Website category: phone
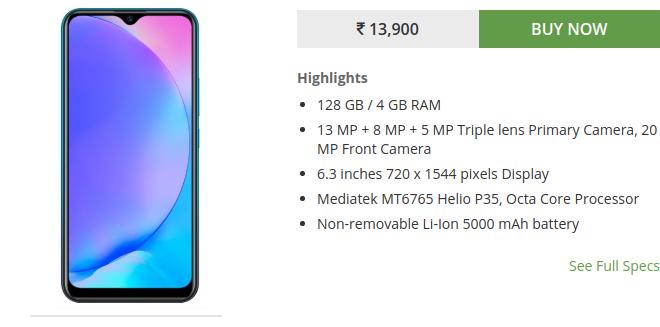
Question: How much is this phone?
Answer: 13,900

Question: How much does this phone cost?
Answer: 13,900

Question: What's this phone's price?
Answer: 13,900

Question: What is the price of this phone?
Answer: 13,900

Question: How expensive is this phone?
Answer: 13,900

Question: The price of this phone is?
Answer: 13,900

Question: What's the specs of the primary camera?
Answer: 13 MP + 8 MP + 5 MP Triple lens Primary Camera

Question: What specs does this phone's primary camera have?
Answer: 13 MP + 8 MP + 5 MP Triple lens Primary Camera

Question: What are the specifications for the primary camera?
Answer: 13 MP + 8 MP + 5 MP Triple lens Primary Camera

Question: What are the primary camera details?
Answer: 13 MP + 8 MP + 5 MP Triple lens Primary Camera

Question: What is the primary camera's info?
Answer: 13 MP + 8 MP + 5 MP Triple lens Primary Camera

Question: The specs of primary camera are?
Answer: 13 MP + 8 MP + 5 MP Triple lens Primary Camera

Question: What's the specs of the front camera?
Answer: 20 MP Front Camera

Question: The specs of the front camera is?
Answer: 20 MP Front Camera

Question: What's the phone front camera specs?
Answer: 20 MP Front Camera

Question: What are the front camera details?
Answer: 20 MP Front Camera

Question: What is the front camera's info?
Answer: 20 MP Front Camera

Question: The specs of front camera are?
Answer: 20 MP Front Camera

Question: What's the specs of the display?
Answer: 6.3 inches 720 x 1544 pixels Display

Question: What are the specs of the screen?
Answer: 6.3 inches 720 x 1544 pixels Display

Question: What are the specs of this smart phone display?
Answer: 6.3 inches 720 x 1544 pixels Display

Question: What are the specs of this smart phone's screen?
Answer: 6.3 inches 720 x 1544 pixels Display

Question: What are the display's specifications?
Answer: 6.3 inches 720 x 1544 pixels Display

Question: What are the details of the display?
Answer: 6.3 inches 720 x 1544 pixels Display

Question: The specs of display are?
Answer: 6.3 inches 720 x 1544 pixels Display

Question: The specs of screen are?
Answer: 6.3 inches 720 x 1544 pixels Display

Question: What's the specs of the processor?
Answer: Mediatek MT6765 Helio P35, Octa Core Processor

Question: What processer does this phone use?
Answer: Mediatek MT6765 Helio P35, Octa Core Processor

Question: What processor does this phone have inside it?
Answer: Mediatek MT6765 Helio P35, Octa Core Processor

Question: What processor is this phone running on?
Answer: Mediatek MT6765 Helio P35, Octa Core Processor

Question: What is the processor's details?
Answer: Mediatek MT6765 Helio P35, Octa Core Processor

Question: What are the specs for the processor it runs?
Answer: Mediatek MT6765 Helio P35, Octa Core Processor

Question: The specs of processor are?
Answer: Mediatek MT6765 Helio P35, Octa Core Processor

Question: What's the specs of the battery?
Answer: Non-removable Li-Ion 5000 mAh battery

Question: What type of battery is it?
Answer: Non-removable Li-Ion 5000 mAh battery

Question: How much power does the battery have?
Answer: Non-removable Li-Ion 5000 mAh battery

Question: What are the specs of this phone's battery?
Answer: Non-removable Li-Ion 5000 mAh battery

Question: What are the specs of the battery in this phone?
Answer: Non-removable Li-Ion 5000 mAh battery

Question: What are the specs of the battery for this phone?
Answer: Non-removable Li-Ion 5000 mAh battery

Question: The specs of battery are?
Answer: Non-removable Li-Ion 5000 mAh battery